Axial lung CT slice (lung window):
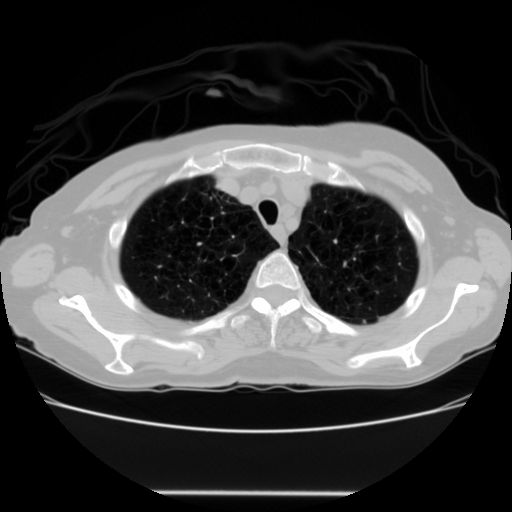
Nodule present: no